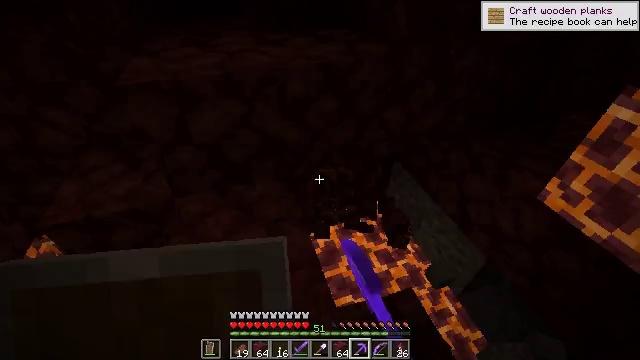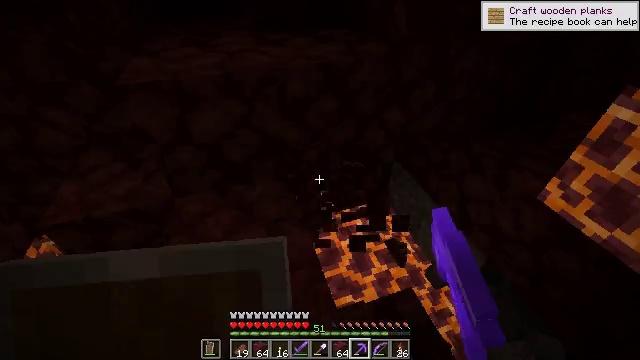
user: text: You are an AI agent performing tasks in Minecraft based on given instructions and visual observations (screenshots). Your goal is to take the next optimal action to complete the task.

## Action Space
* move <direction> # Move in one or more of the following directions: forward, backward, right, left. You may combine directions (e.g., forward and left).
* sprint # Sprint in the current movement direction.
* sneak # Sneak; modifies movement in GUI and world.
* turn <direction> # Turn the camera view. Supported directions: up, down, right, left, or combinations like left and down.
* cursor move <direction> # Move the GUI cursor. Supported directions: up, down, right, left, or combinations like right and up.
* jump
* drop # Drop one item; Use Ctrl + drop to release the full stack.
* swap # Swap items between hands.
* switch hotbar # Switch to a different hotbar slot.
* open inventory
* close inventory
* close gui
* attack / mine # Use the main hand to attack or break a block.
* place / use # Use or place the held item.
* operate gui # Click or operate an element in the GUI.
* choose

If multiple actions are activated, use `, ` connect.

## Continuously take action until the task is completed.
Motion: motion action
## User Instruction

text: Gather the magma block using a pickaxe.
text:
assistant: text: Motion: no_op
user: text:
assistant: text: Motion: no_op